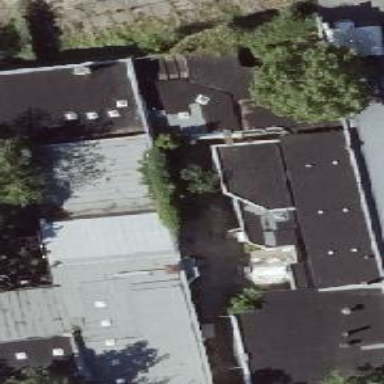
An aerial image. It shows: Commercial building.